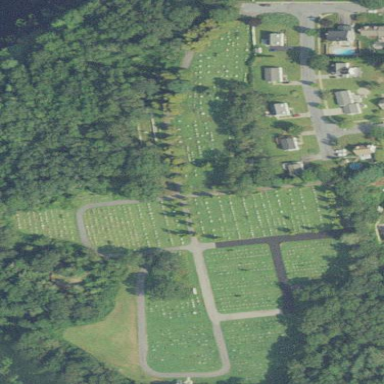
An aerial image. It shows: Cemetery.